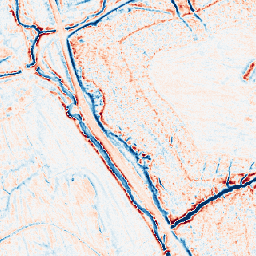
Category: edge_preserving
Decomposition family: anisotropic_diffusion
Decomposition parameters: iterations: 10
kappa: 10
gamma: 0.2
Upsampling method: nearest
Upsampling parameters: scale: 4
Upsampling scale: 4